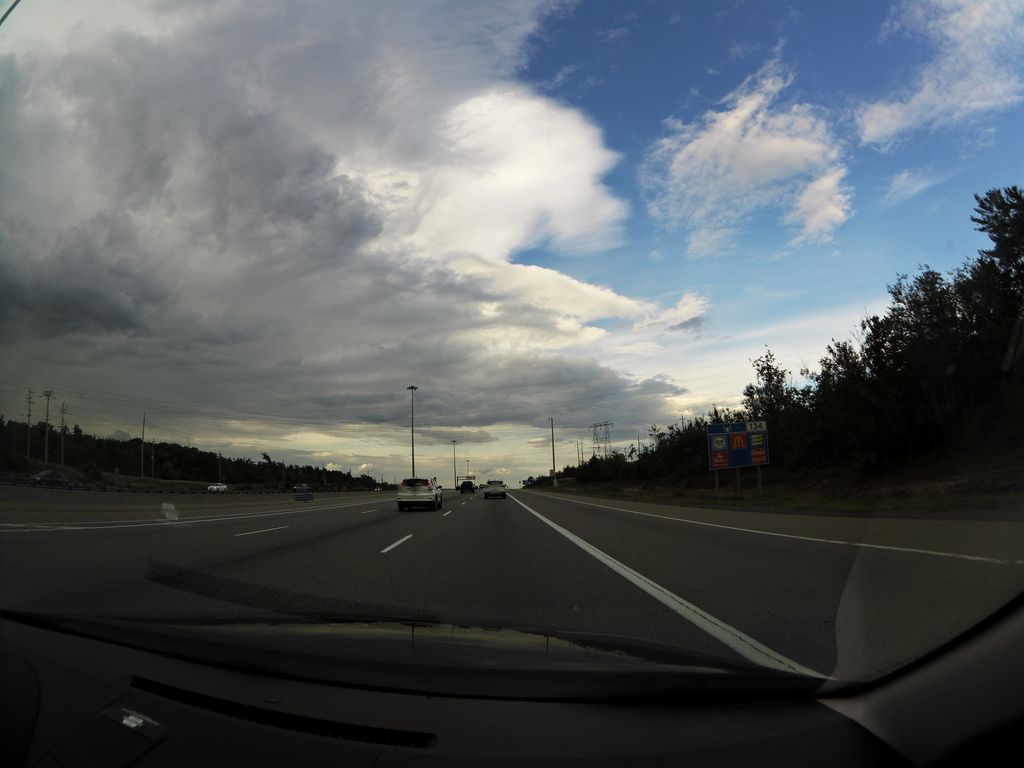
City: ottawa-gatineau